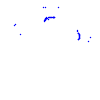
Particle: kaon